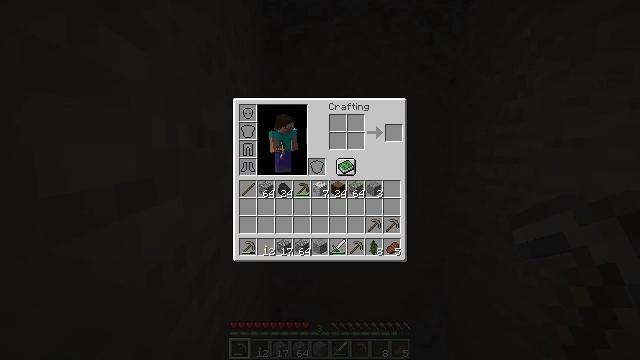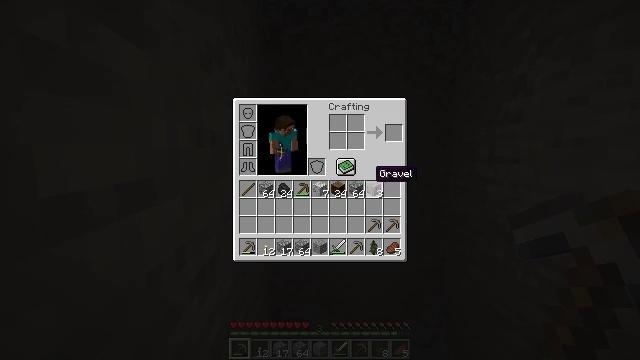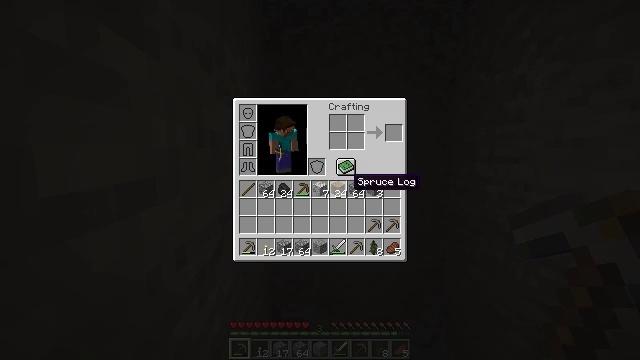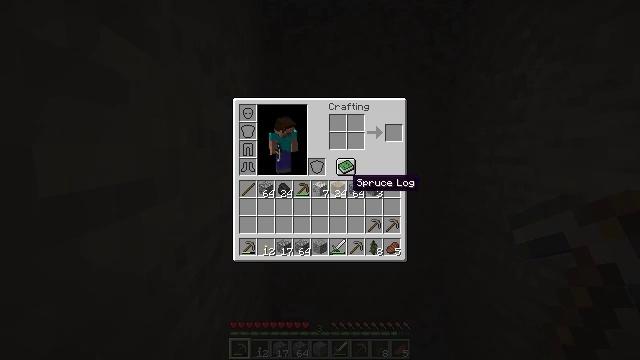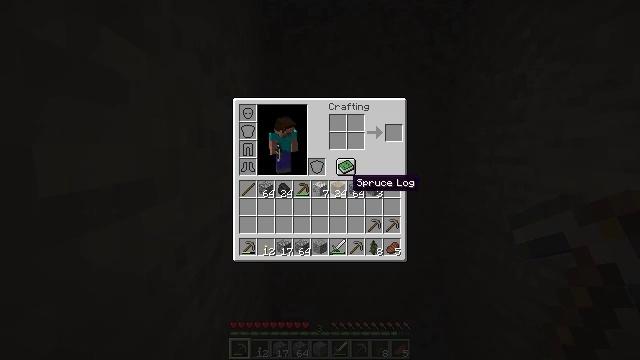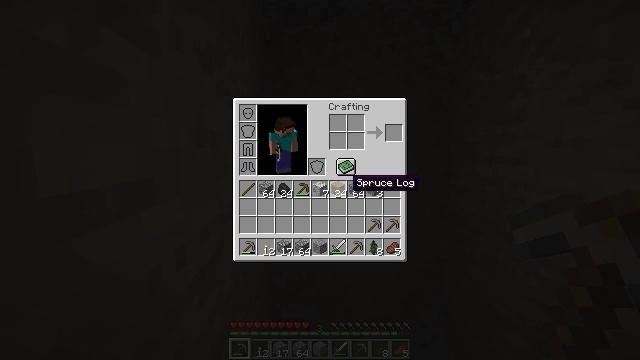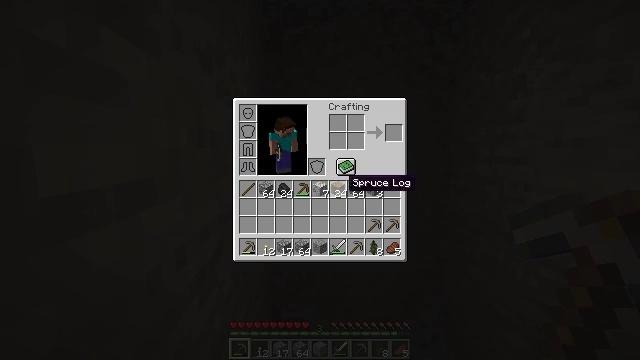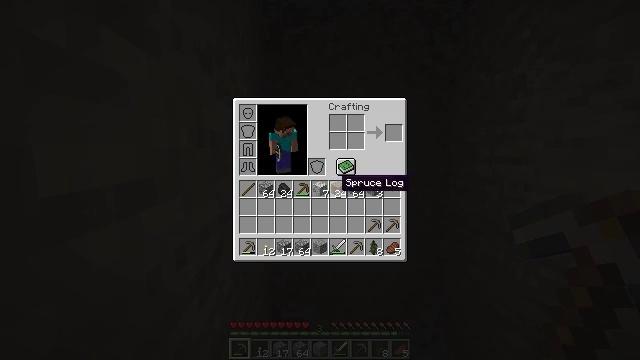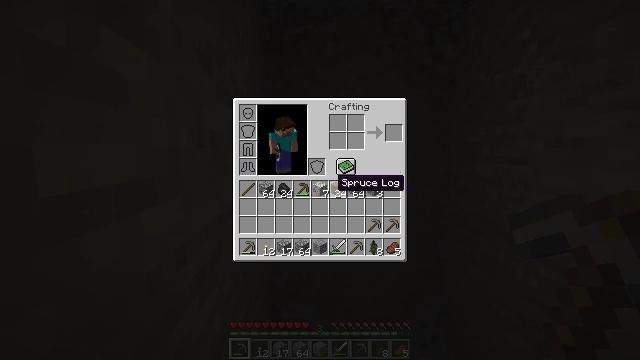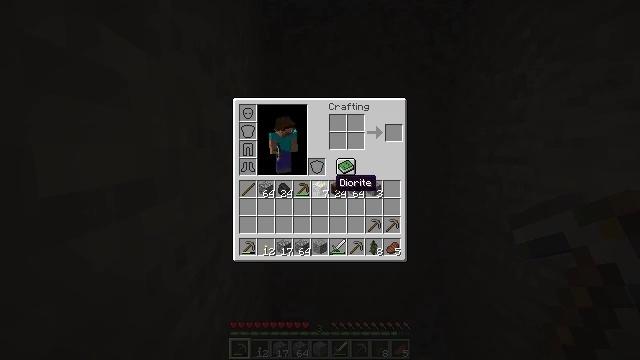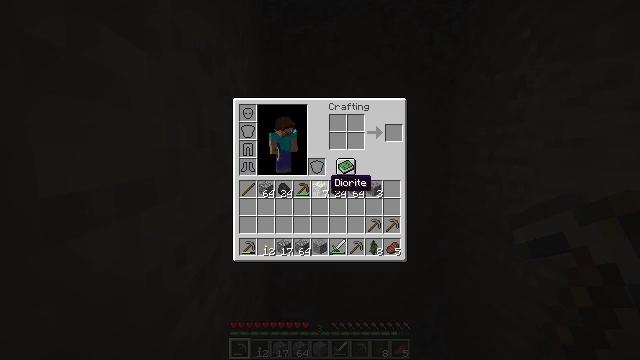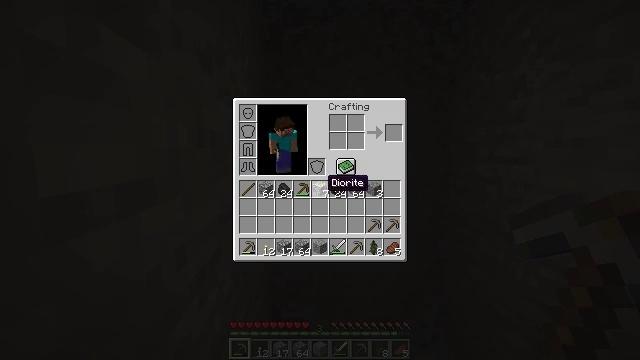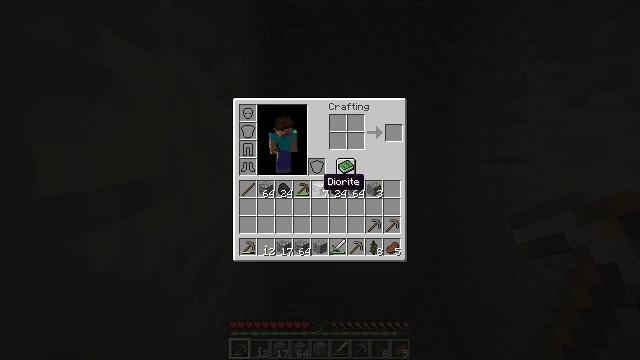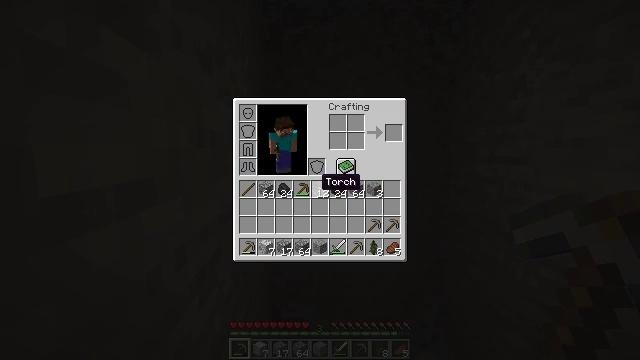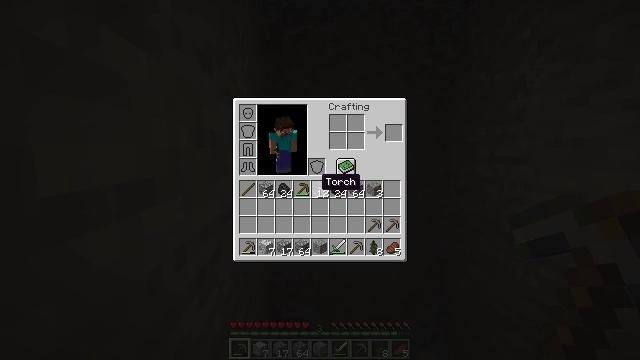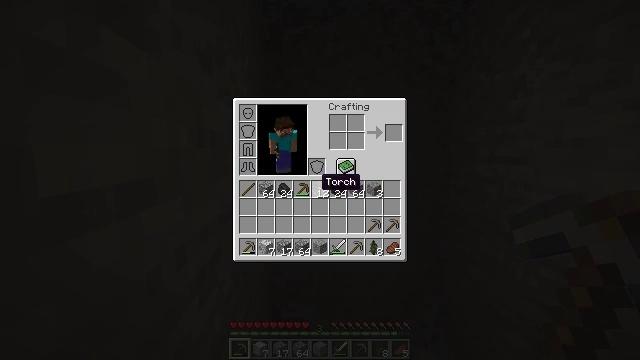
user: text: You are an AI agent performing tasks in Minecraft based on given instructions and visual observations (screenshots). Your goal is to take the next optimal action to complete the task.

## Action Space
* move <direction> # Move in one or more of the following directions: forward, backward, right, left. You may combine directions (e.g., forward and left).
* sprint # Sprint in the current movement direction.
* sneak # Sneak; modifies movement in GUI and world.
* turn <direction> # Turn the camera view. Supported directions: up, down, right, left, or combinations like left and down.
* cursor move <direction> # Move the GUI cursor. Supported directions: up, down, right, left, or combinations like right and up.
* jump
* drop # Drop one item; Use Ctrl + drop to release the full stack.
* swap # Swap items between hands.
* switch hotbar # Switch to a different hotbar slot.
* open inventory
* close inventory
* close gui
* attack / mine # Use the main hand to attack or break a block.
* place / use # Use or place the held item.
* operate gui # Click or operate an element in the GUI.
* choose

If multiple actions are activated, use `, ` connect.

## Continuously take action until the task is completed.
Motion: motion action
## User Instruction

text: Dig through gravel to clear a path.
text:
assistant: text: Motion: cursor move left and down
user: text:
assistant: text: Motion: cursor move left and down
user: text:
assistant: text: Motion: no_op
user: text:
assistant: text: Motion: no_op
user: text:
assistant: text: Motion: no_op
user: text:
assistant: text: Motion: no_op
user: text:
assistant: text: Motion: cursor move left
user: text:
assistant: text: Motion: no_op
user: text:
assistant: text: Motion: no_op
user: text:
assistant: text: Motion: no_op
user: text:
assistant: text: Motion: no_op
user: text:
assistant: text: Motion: no_op
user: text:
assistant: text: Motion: switch to hotbar 2
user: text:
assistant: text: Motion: switch to hotbar 2
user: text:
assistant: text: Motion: switch to hotbar 2
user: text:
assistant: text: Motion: switch to hotbar 2
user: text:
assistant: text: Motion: no_op
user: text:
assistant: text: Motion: no_op
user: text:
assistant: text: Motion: close inventory
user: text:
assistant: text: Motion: close inventory
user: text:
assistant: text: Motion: no_op
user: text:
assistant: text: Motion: no_op
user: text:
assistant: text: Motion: switch to hotbar 2
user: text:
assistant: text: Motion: switch to hotbar 2
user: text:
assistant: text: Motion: switch to hotbar 2
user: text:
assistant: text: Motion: no_op
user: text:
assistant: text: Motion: no_op
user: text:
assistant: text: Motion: turn right and up
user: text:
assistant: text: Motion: turn right and up
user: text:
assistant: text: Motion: turn up